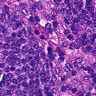
Metastatic tissue present: no